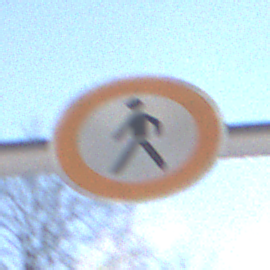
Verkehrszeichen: VerbotFussgaenger
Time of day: MorningAfternoon
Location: Outdoor (Special)
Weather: Clear
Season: Winter
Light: Natural